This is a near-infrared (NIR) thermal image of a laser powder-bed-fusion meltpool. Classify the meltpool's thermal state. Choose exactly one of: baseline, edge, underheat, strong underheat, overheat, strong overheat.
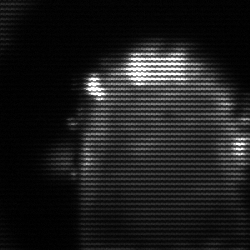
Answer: baseline